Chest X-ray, AP view. Patient: 60 years old, sex M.
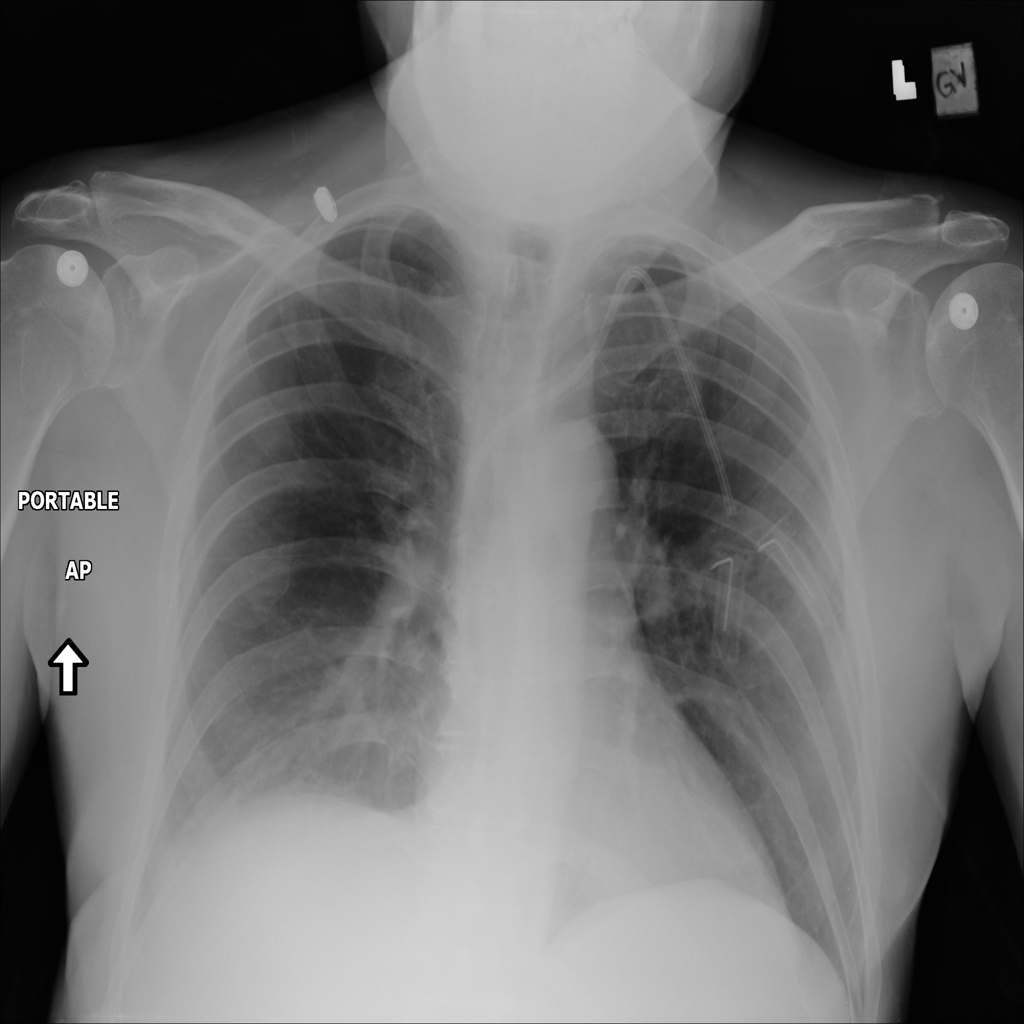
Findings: Infiltration